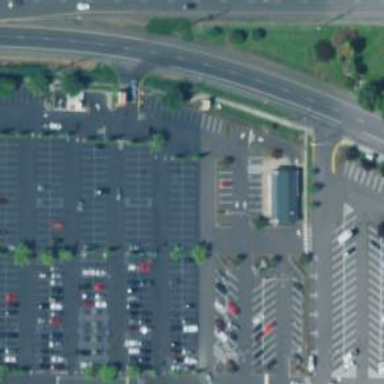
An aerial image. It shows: Parking space is available.